Interaction volume radius: 10 \u00c5
Interaction volume height: 10 \u00c5
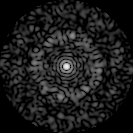
Disorder parameter: 0.8544